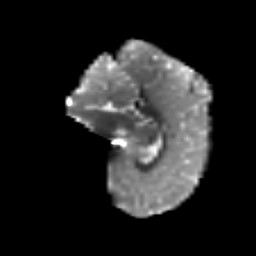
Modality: T2w
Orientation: sagittal
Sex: female
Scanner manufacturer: siemens
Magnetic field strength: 3 T
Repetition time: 5 s
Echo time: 0.071 s